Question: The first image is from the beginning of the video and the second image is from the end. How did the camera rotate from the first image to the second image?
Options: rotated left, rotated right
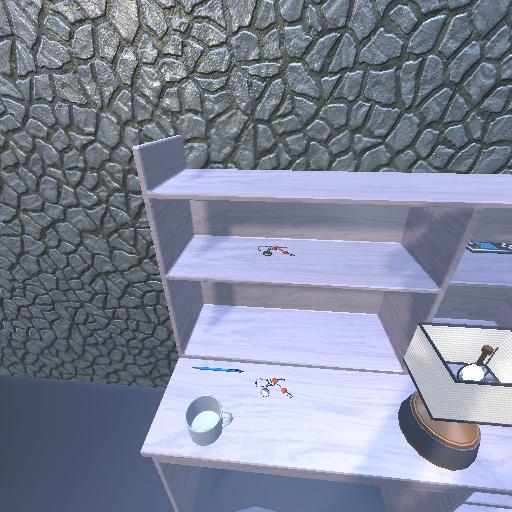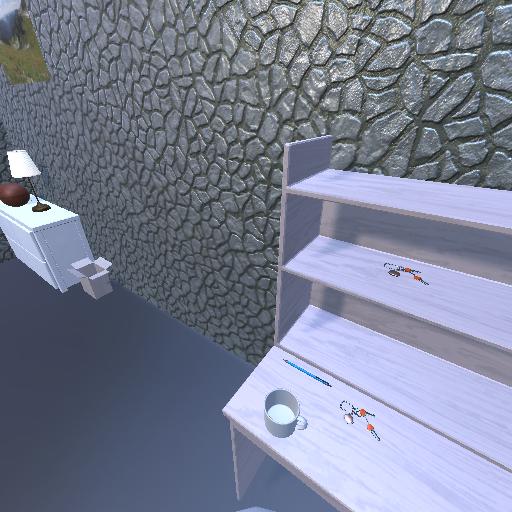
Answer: rotated left